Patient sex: F
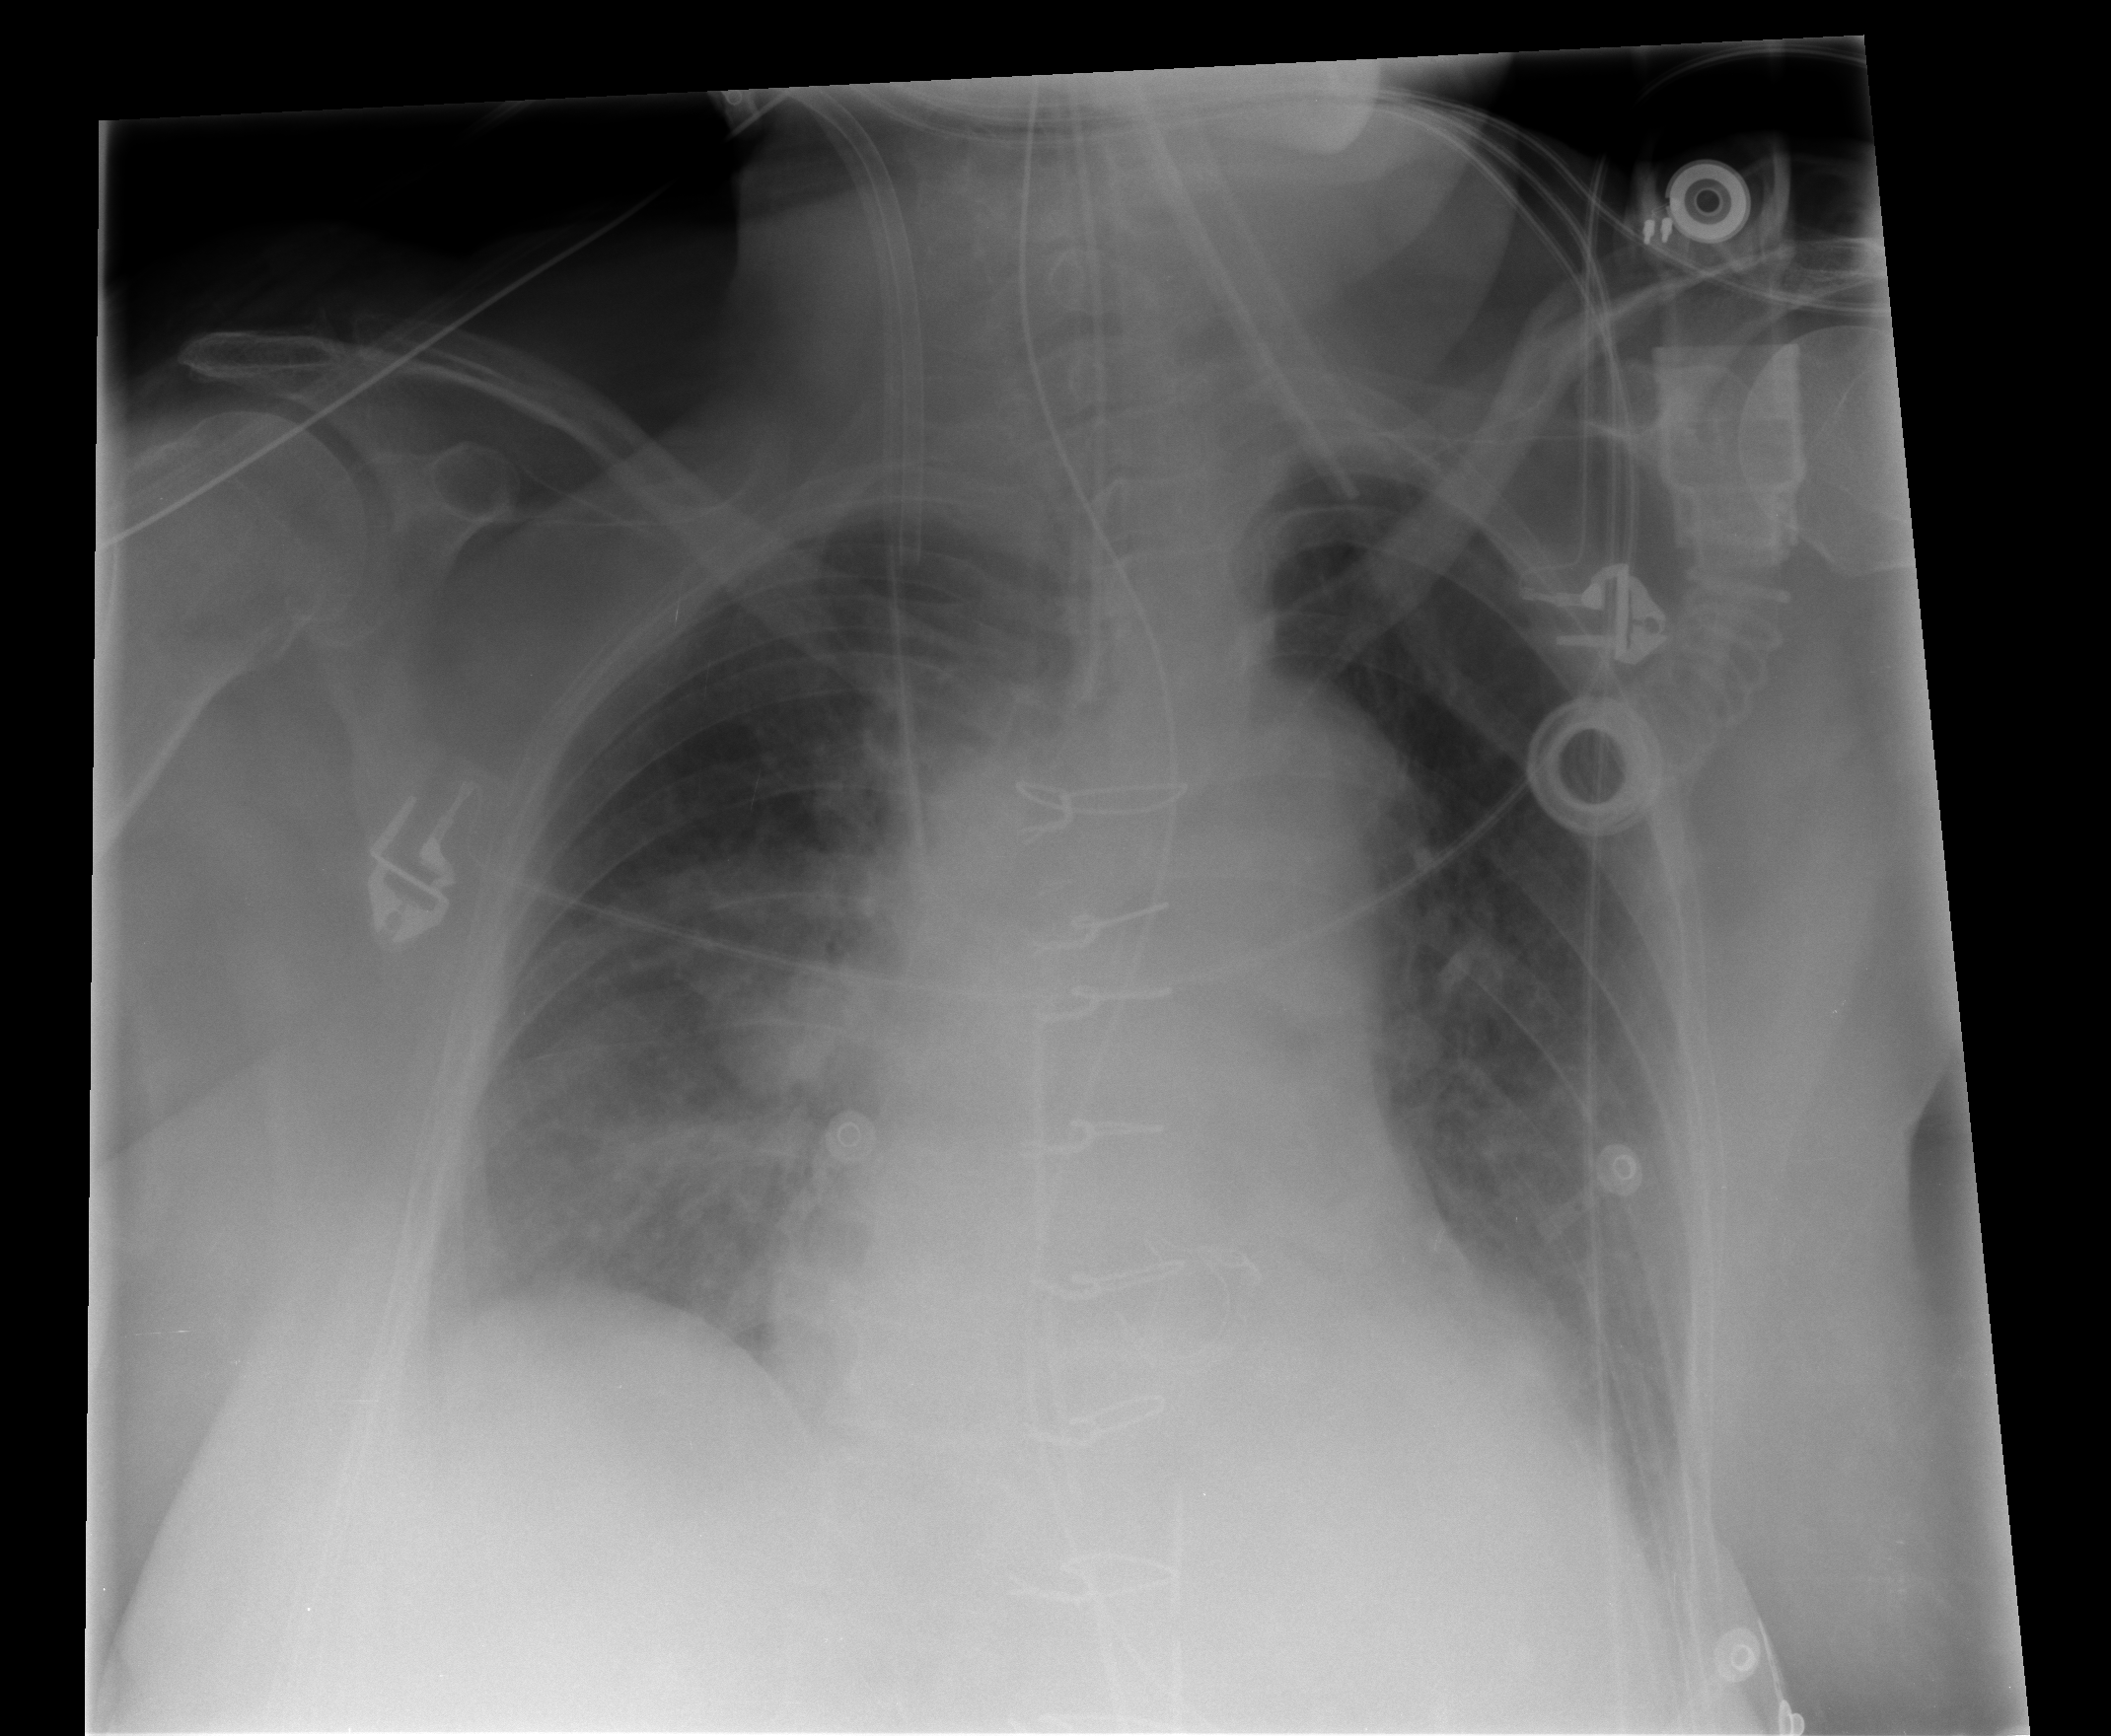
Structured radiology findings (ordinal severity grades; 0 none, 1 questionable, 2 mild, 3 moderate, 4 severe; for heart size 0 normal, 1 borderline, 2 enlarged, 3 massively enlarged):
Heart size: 0
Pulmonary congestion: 2
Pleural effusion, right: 1
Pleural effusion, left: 1
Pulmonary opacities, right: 2
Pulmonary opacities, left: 0
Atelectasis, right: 2
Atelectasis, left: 2